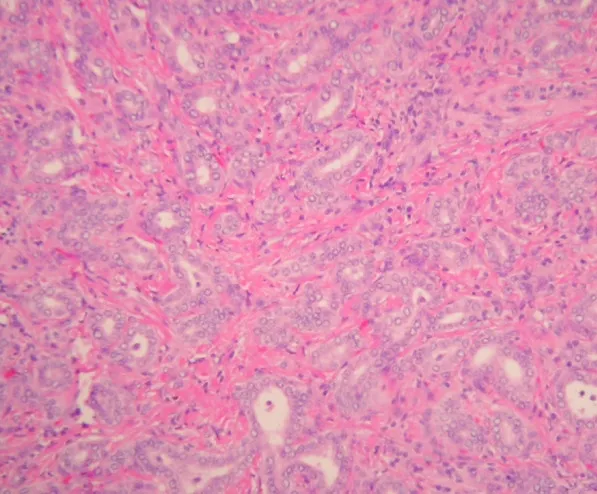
Invasive adenocarcinoma.
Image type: pathology (h&e)